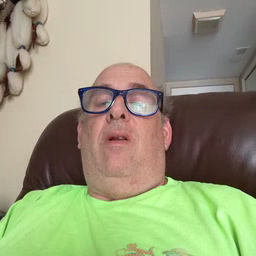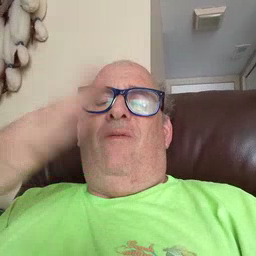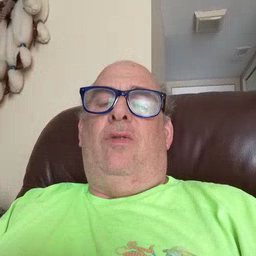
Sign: finish